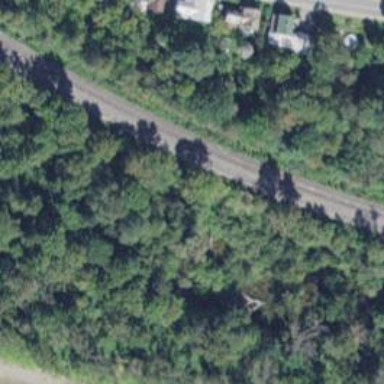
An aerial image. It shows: Two railway tracks with rails.